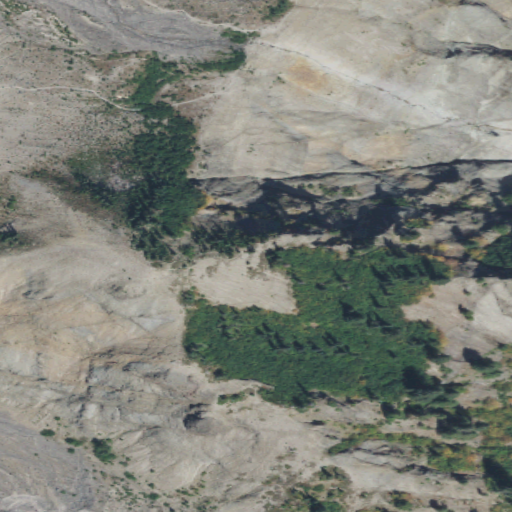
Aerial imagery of mountain in Washington named Pumice Butte containing barren land, shrub, grassland, and evergreen forest